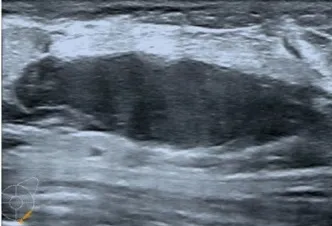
(C, D) show ultrasound changes in both breasts, manifested as hypoechoic nodules with clear boundaries and cystic changes.
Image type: radiology (ultrasound)